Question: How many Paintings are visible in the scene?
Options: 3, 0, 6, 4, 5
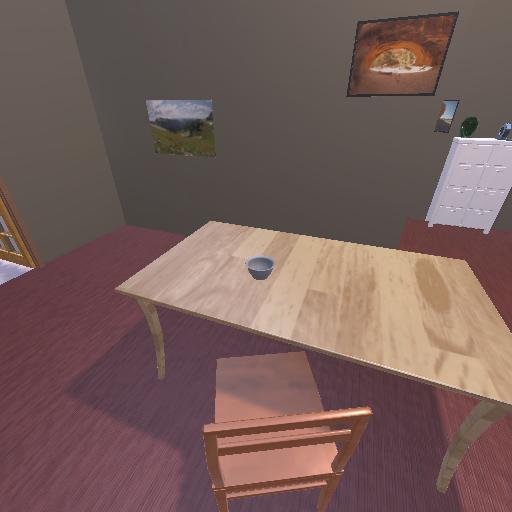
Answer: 3